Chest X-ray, PA view. Patient: 47 years old, sex F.
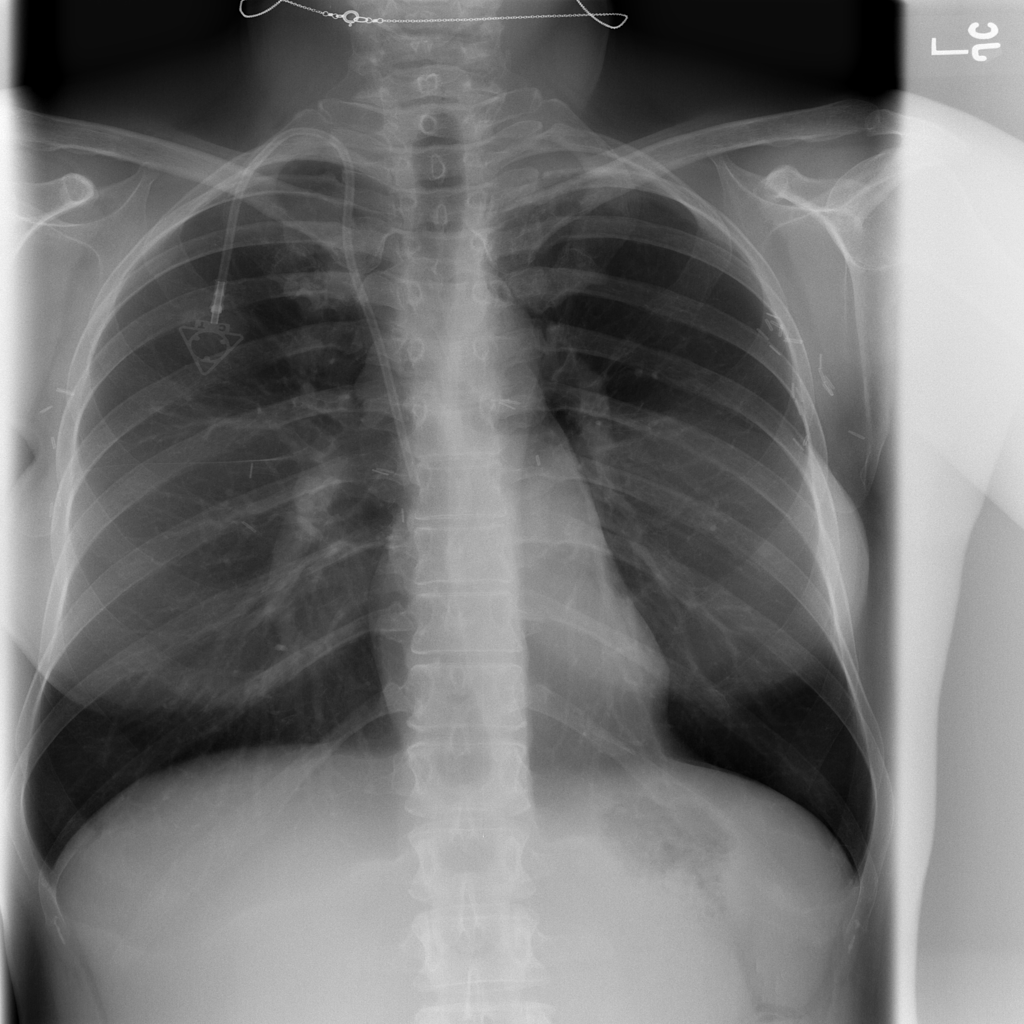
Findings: No Finding